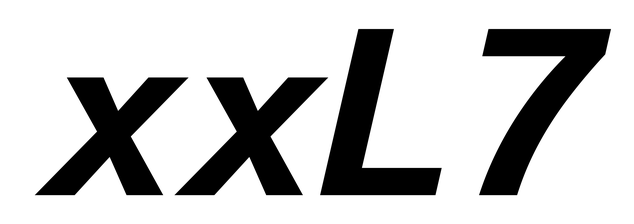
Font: InstrumentSans-Italic_Bold_Italic